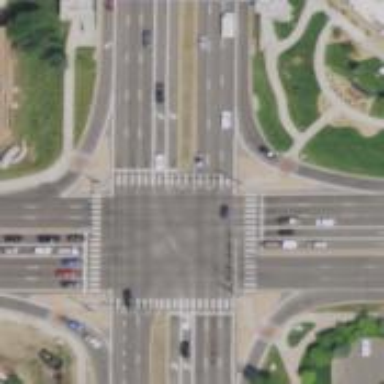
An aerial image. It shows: Zebra crossing on the road.